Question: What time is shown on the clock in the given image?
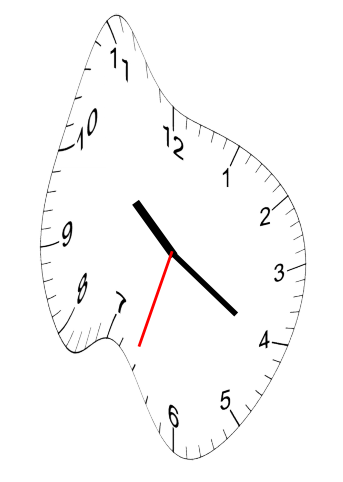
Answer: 10:20:33